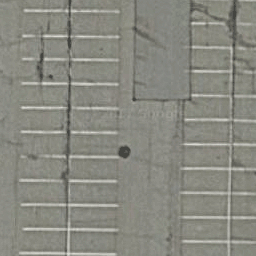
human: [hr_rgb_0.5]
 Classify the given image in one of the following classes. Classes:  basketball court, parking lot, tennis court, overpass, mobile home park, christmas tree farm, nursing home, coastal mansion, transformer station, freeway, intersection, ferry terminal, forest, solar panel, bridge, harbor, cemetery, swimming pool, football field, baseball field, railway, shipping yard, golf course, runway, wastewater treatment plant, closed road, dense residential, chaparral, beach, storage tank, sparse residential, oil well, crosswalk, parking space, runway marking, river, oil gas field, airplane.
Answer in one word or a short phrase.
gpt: parking space